Field crop: maize
Growth stage: 2
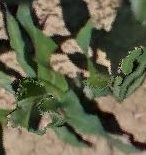
Species: maize